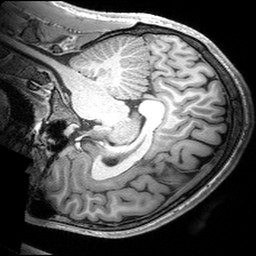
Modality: T1w
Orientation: sagittal
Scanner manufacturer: siemens
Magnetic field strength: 3 T
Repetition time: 2.53 s
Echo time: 0.00299 s